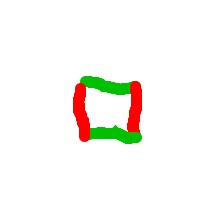
Shape: square